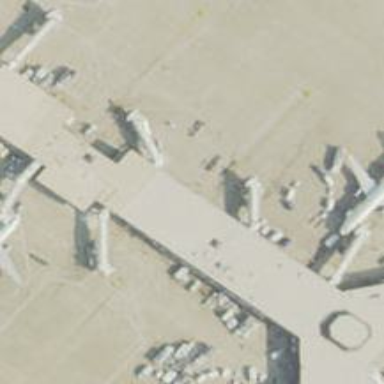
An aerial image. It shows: Airport gate.